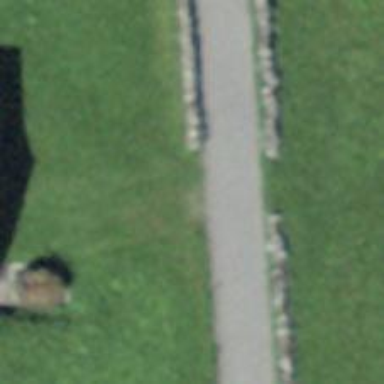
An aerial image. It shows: Bench for seating.